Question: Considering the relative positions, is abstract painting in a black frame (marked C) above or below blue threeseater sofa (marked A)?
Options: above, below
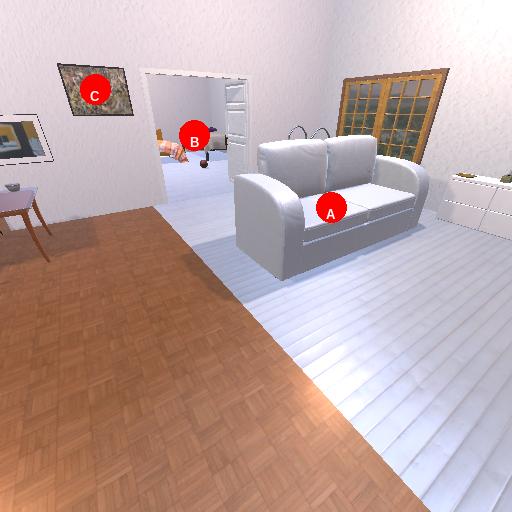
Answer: above